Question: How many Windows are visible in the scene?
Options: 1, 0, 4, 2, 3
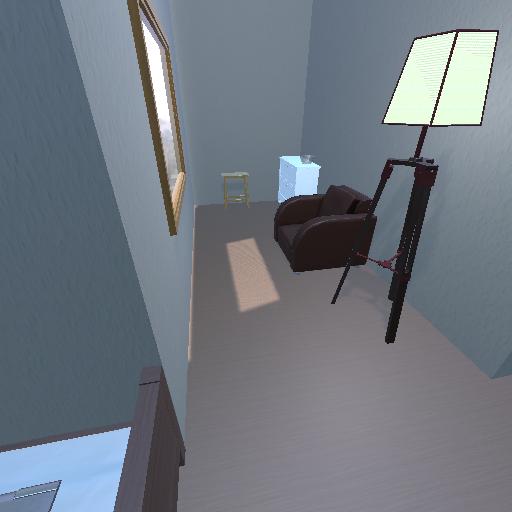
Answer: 1